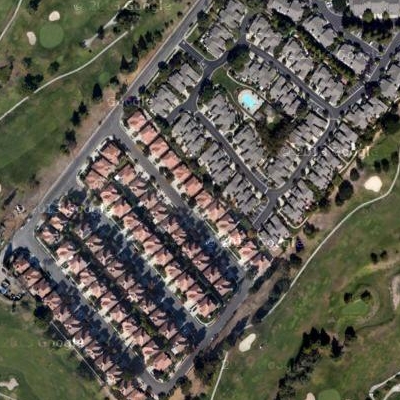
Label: fResident